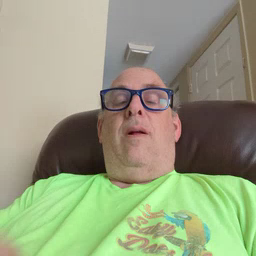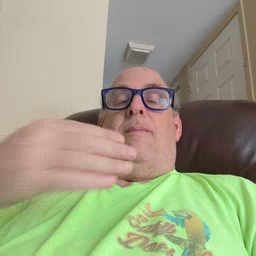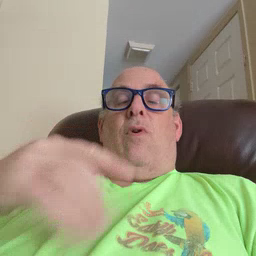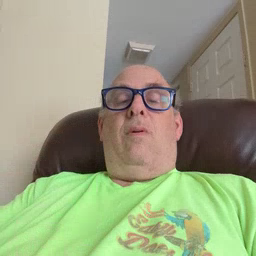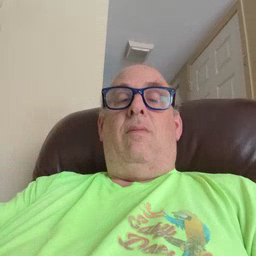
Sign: before